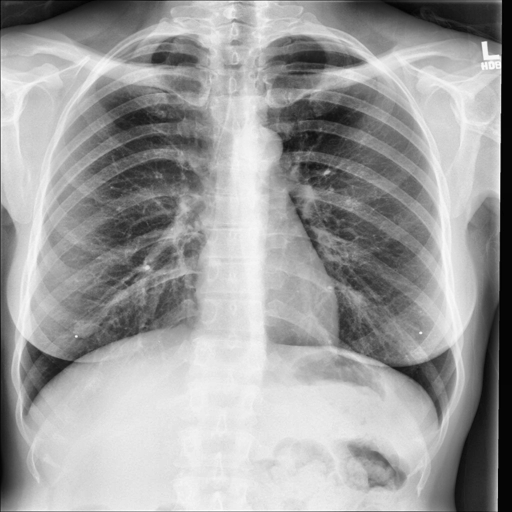
Finding: NORMAL